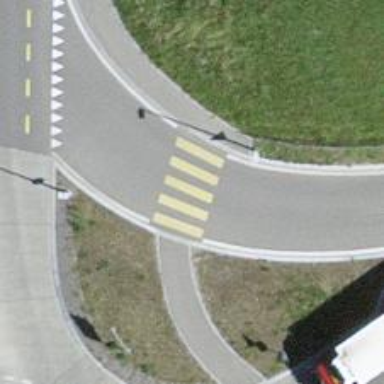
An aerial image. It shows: Uncontrolled zebra crossing with zebra markings.